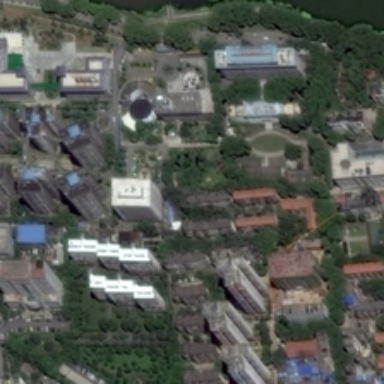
Many buildings and green trees are in a school near a river .